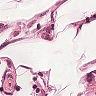
Metastatic tissue present: no